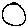
Label: circle